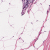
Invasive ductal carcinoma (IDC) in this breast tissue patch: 1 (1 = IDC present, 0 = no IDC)